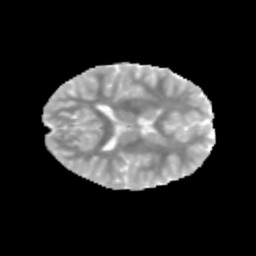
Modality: MD
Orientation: axial
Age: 11
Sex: female
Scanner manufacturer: siemens
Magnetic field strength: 3 T
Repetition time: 3.8 s
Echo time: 0.07 s